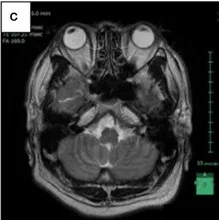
Radiological findings of patient 15 days after the violent assault. T2-weighted axial head MRI image reveals the absence of flow void in the right IVA.
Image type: radiology (mri)